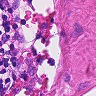
Metastatic tissue present: no